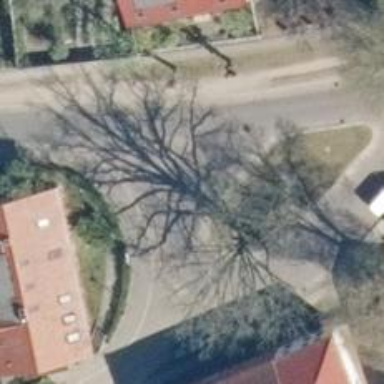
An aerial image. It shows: Broadleaved tree in natural setting.